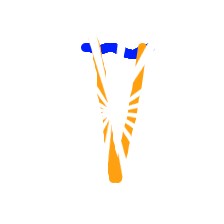
Shape: triangle